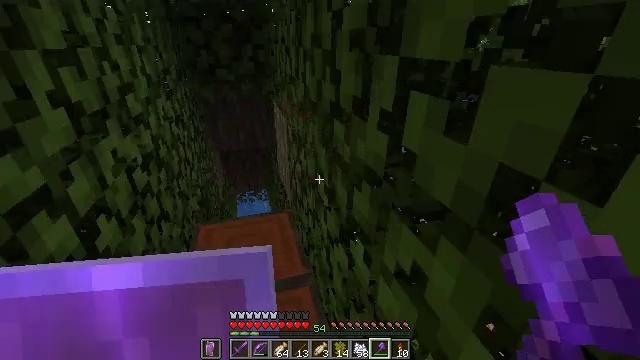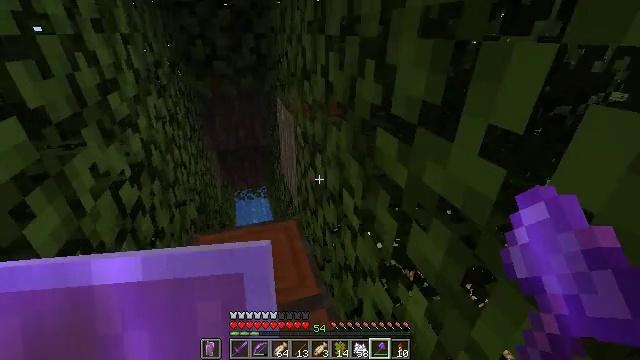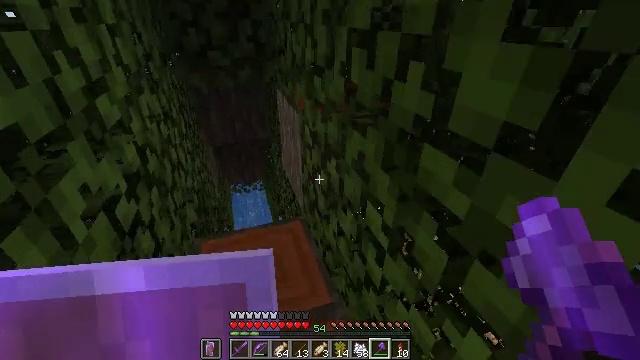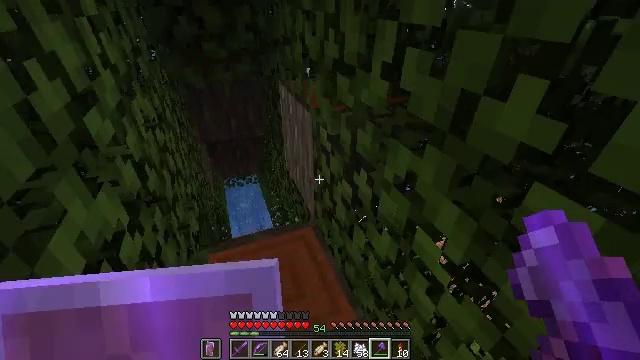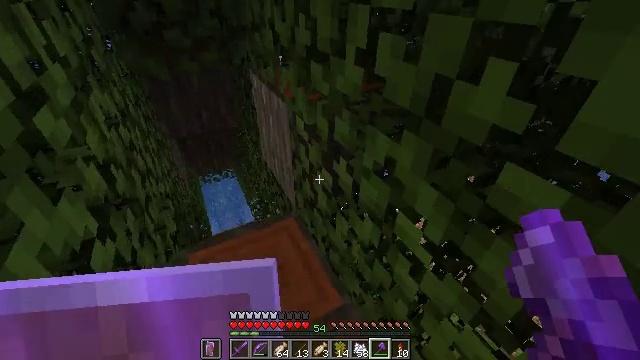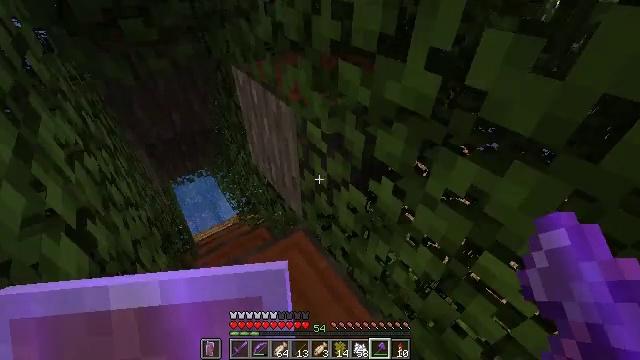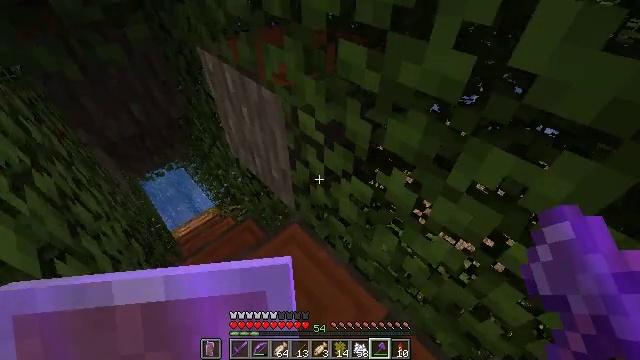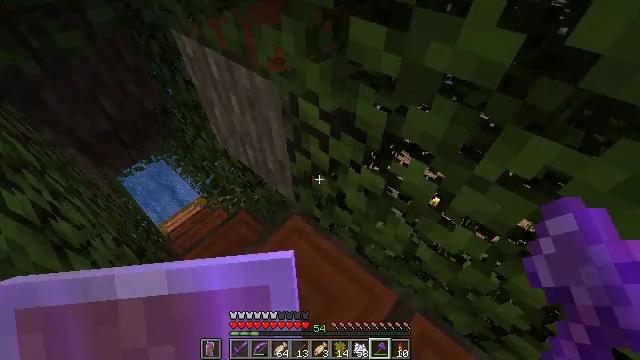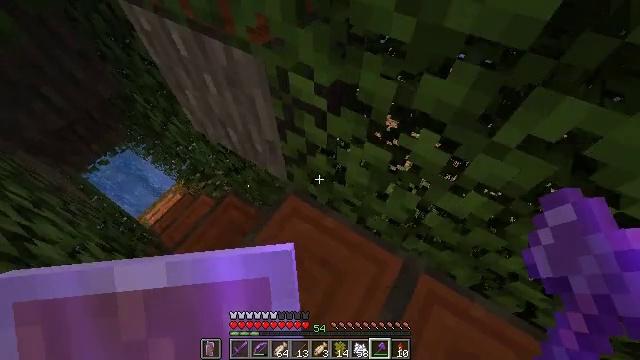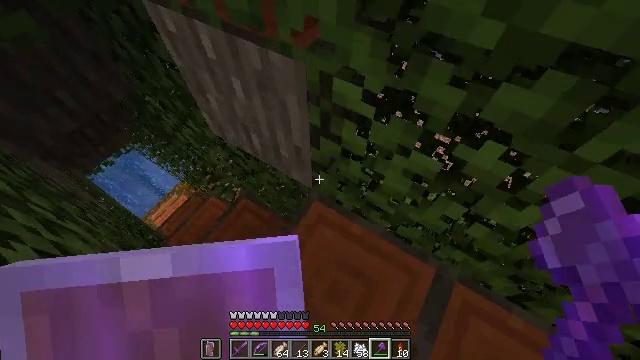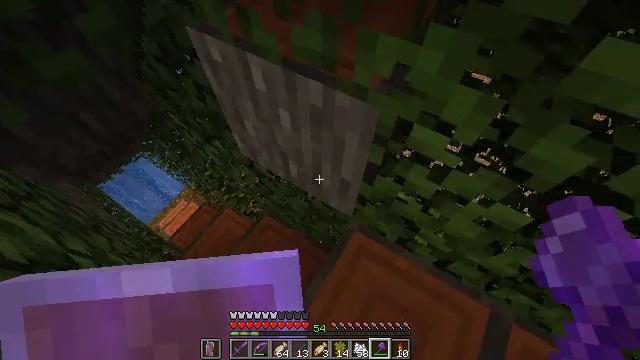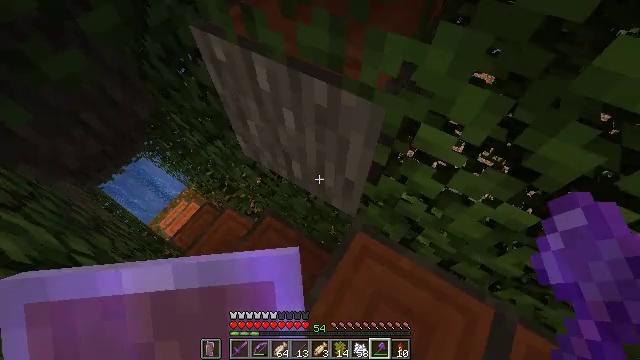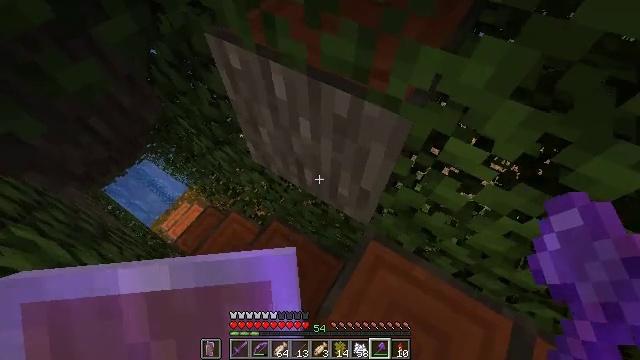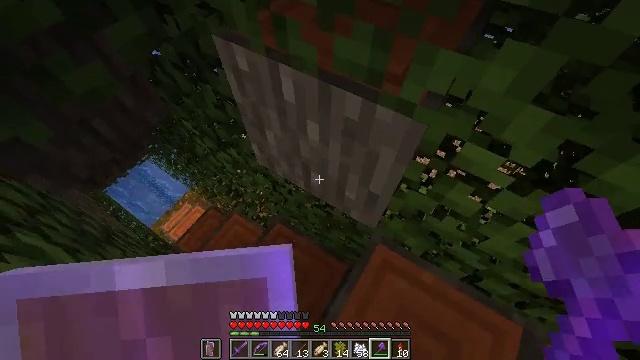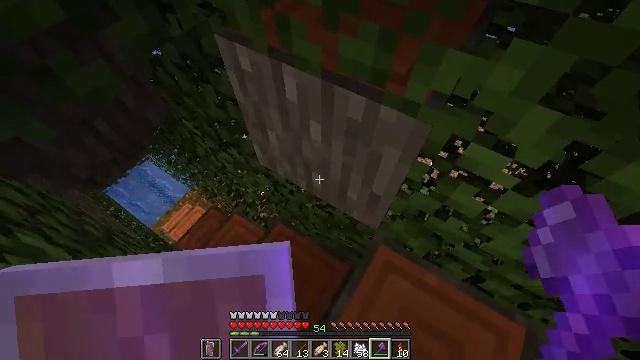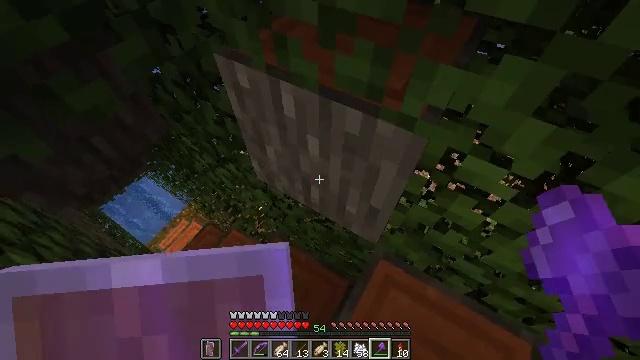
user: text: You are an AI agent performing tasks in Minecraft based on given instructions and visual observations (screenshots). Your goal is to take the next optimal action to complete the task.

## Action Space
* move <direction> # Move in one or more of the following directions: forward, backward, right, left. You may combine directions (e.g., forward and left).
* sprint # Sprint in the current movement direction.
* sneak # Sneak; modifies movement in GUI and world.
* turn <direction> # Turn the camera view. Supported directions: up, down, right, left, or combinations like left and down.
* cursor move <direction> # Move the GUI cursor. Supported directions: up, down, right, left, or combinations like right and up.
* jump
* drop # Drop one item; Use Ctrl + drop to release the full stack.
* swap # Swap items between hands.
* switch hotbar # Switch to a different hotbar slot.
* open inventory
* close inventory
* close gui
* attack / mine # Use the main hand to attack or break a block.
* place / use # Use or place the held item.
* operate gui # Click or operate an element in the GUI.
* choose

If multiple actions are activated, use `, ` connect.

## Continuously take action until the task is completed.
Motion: motion action
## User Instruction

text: Gather the acacia log for building.
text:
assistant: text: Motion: move forward and move left, turn right and down
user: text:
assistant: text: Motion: move forward and move left, turn right and down
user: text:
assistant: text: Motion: move forward and move left, turn right and down
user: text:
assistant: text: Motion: move forward and move left, turn right and down
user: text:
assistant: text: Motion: move forward and move left, turn right and down
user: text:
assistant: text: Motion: move forward and move left, turn right and down
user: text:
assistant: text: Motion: move forward and move left, turn right and down
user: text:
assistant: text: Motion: move left, turn right and down
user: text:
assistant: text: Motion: move left
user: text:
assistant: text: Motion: move left
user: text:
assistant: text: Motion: no_op
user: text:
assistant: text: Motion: no_op
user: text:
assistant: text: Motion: no_op
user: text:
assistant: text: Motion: no_op
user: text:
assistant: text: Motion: turn up
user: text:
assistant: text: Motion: turn right and up
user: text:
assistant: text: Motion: turn right and up
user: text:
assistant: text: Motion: turn right
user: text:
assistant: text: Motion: no_op
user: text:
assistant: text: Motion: turn up
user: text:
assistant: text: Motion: attack / mine
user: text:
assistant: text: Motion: attack / mine
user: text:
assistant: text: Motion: attack / mine
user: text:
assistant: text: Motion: attack / mine
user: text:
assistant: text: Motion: attack / mine
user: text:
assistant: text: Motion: attack / mine
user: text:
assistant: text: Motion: attack / mine
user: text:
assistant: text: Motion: attack / mine
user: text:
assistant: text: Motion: no_op
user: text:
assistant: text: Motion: no_op